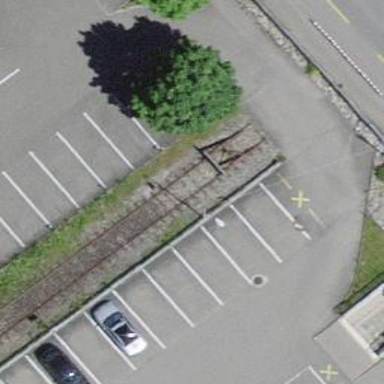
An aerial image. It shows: Disused railway spur with single track.